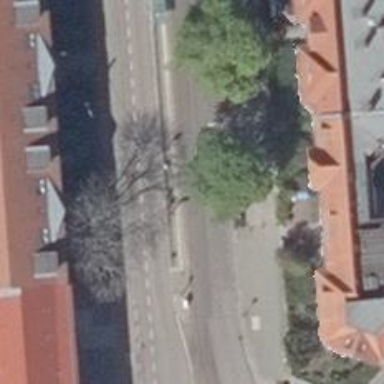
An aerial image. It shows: Tram stop position for public transport.